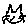
Label: cat